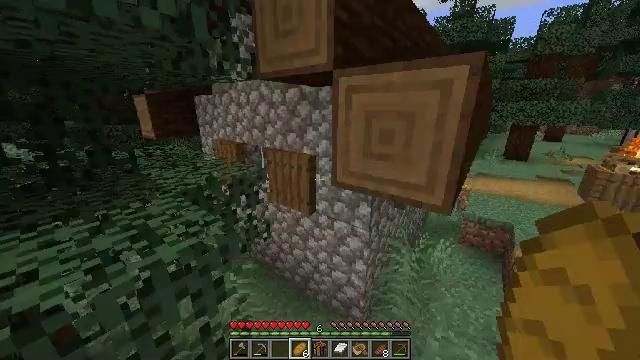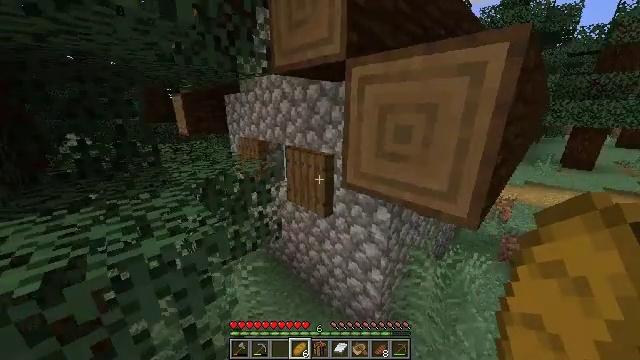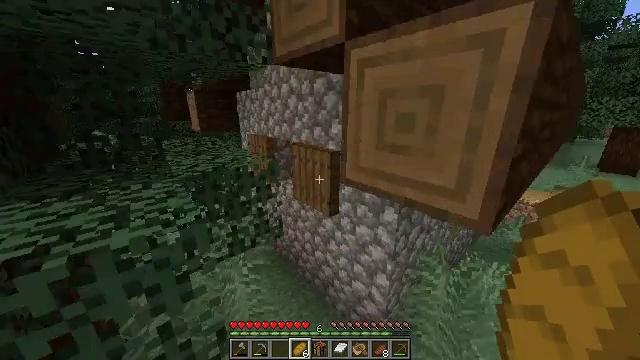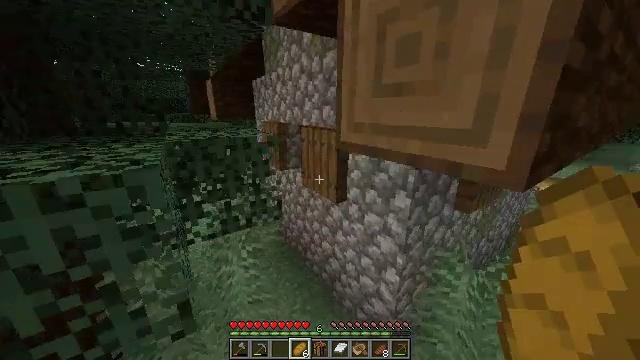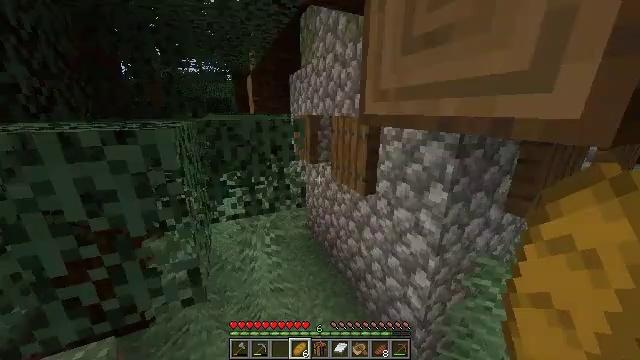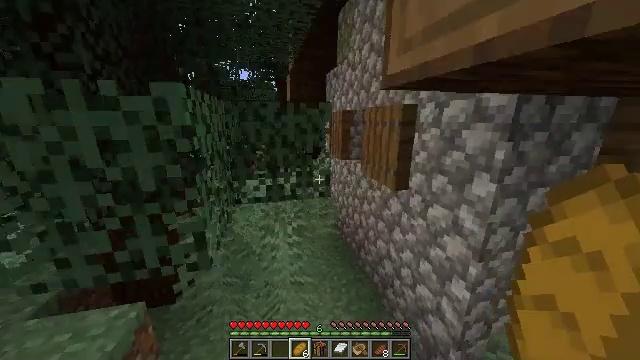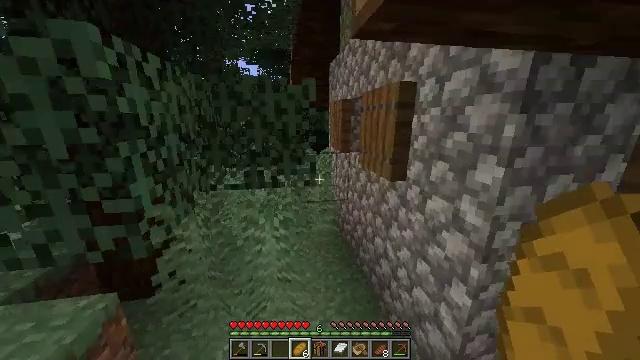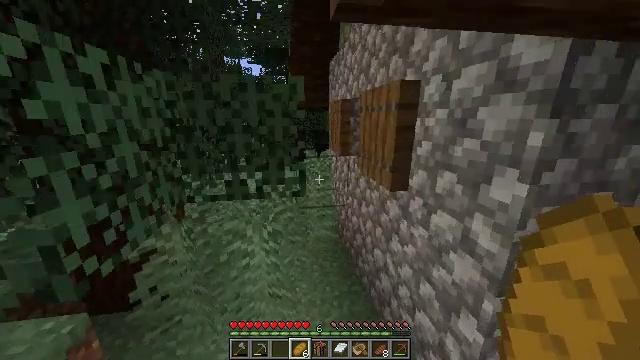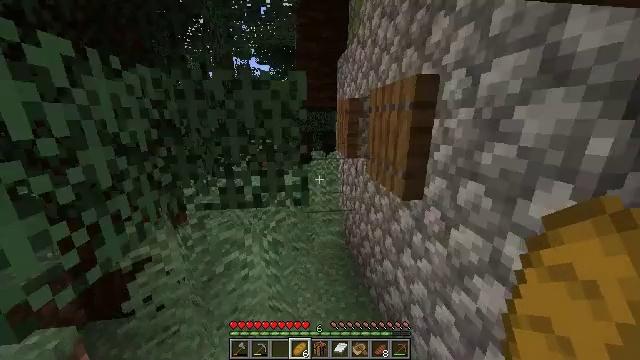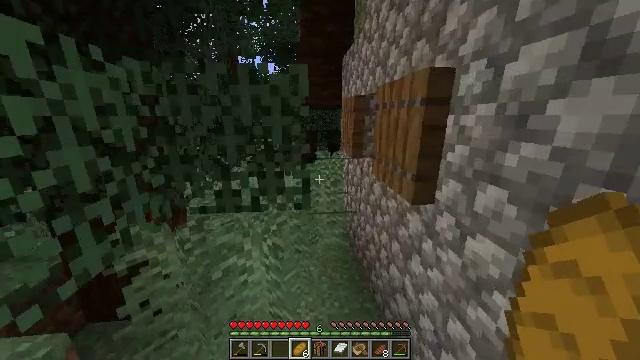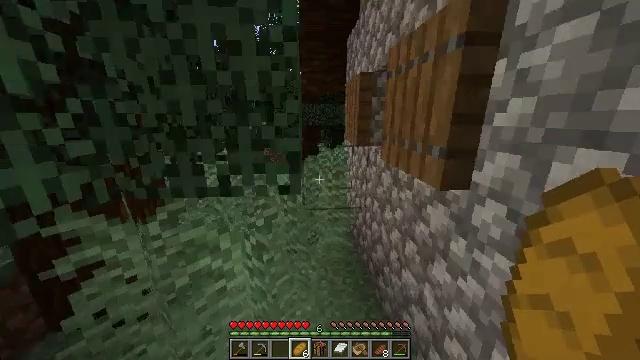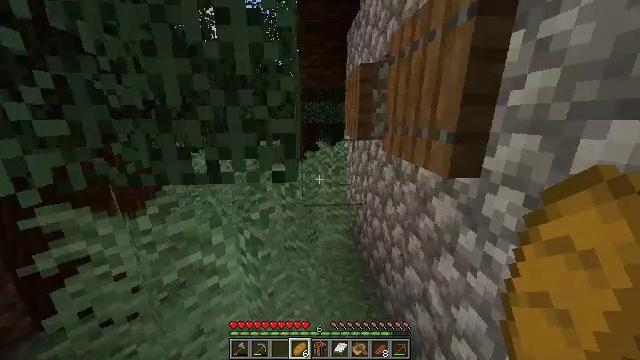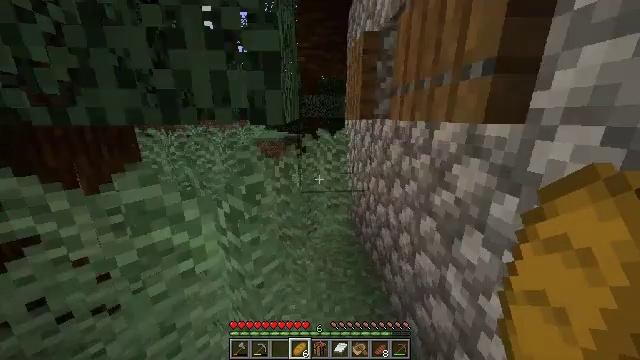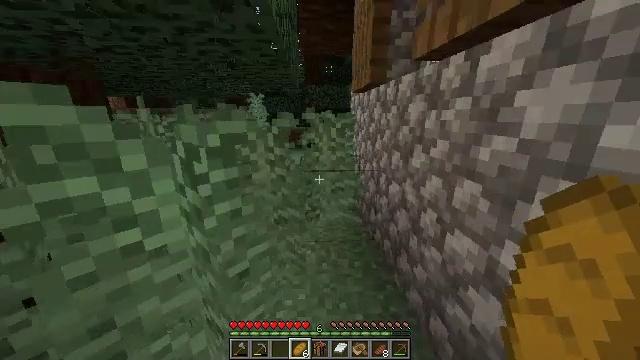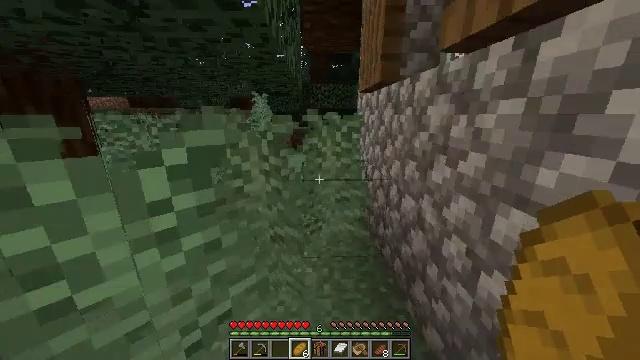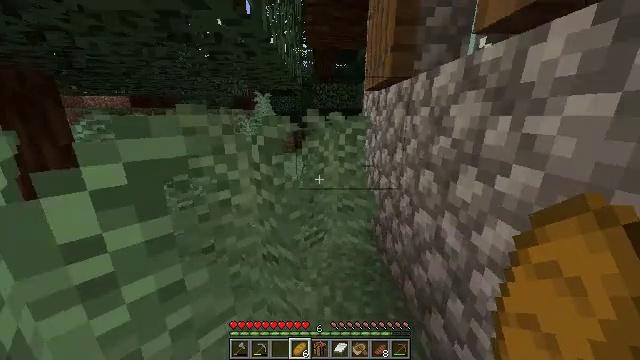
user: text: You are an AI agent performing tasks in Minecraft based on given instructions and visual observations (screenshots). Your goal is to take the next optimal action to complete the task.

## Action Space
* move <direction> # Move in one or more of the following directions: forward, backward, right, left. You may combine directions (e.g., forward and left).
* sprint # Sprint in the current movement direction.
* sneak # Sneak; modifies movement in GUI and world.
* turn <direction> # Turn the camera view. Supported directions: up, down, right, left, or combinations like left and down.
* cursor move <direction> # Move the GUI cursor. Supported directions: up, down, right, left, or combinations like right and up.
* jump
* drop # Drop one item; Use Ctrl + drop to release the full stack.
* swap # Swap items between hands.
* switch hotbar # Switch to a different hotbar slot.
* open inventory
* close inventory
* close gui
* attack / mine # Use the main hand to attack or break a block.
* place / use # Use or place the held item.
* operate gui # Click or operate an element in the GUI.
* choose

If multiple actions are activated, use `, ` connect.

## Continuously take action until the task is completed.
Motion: motion action
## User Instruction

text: Collect the brewing stand for reuse.
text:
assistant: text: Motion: move forward and move right, sprint, turn left
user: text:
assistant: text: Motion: move forward and move right, sprint, turn left
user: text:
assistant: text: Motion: move forward and move right, sprint, turn left
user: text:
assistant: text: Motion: move forward and move right, sprint, turn left
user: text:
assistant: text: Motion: move forward, sprint, turn left and up
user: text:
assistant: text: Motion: move forward, sprint, turn left
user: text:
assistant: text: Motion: move forward, sprint, turn left
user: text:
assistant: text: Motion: move forward, sprint, turn left
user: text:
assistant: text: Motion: move forward, sprint, turn left
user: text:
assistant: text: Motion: move forward, sprint, turn left
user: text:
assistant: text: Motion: move forward, sprint
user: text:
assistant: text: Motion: move forward, sprint
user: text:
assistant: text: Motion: move forward, sprint, turn left
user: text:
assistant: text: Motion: move forward, sprint, turn left
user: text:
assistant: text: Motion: move forward, sprint, turn left
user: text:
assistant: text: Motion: move forward, sprint
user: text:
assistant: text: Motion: move forward and move right, sprint
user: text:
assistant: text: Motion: move forward and move right, sprint, turn left
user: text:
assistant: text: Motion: move forward and move right, sprint, turn left
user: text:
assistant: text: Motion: move forward, sprint, turn left
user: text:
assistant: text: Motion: move forward, sprint, turn left
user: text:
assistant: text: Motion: move forward, sprint, turn left
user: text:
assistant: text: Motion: move forward, sprint
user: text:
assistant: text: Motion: move forward, sprint
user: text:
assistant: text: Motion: move forward, sprint
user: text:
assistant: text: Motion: move forward, sprint
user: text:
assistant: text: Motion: move forward, sprint
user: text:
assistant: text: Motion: move forward, sprint
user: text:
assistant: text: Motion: move forward, sprint
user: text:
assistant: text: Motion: move forward, sprint